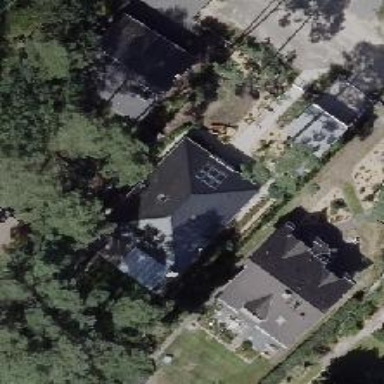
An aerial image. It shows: Detached building with hipped roof.